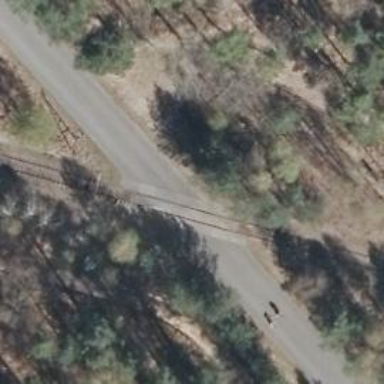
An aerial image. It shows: Abandoned railway.